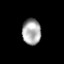
Tissue: prostate
Cell type: T cells
Senescence score: 0.7225
Nuclear area (px): 479
Mean DAPI intensity: 167.42